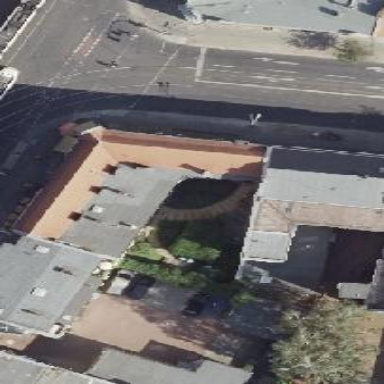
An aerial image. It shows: Saltbox-shaped roof distinguishes these apartments.